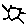
Label: sun